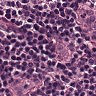
Metastatic tissue present: no